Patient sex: M
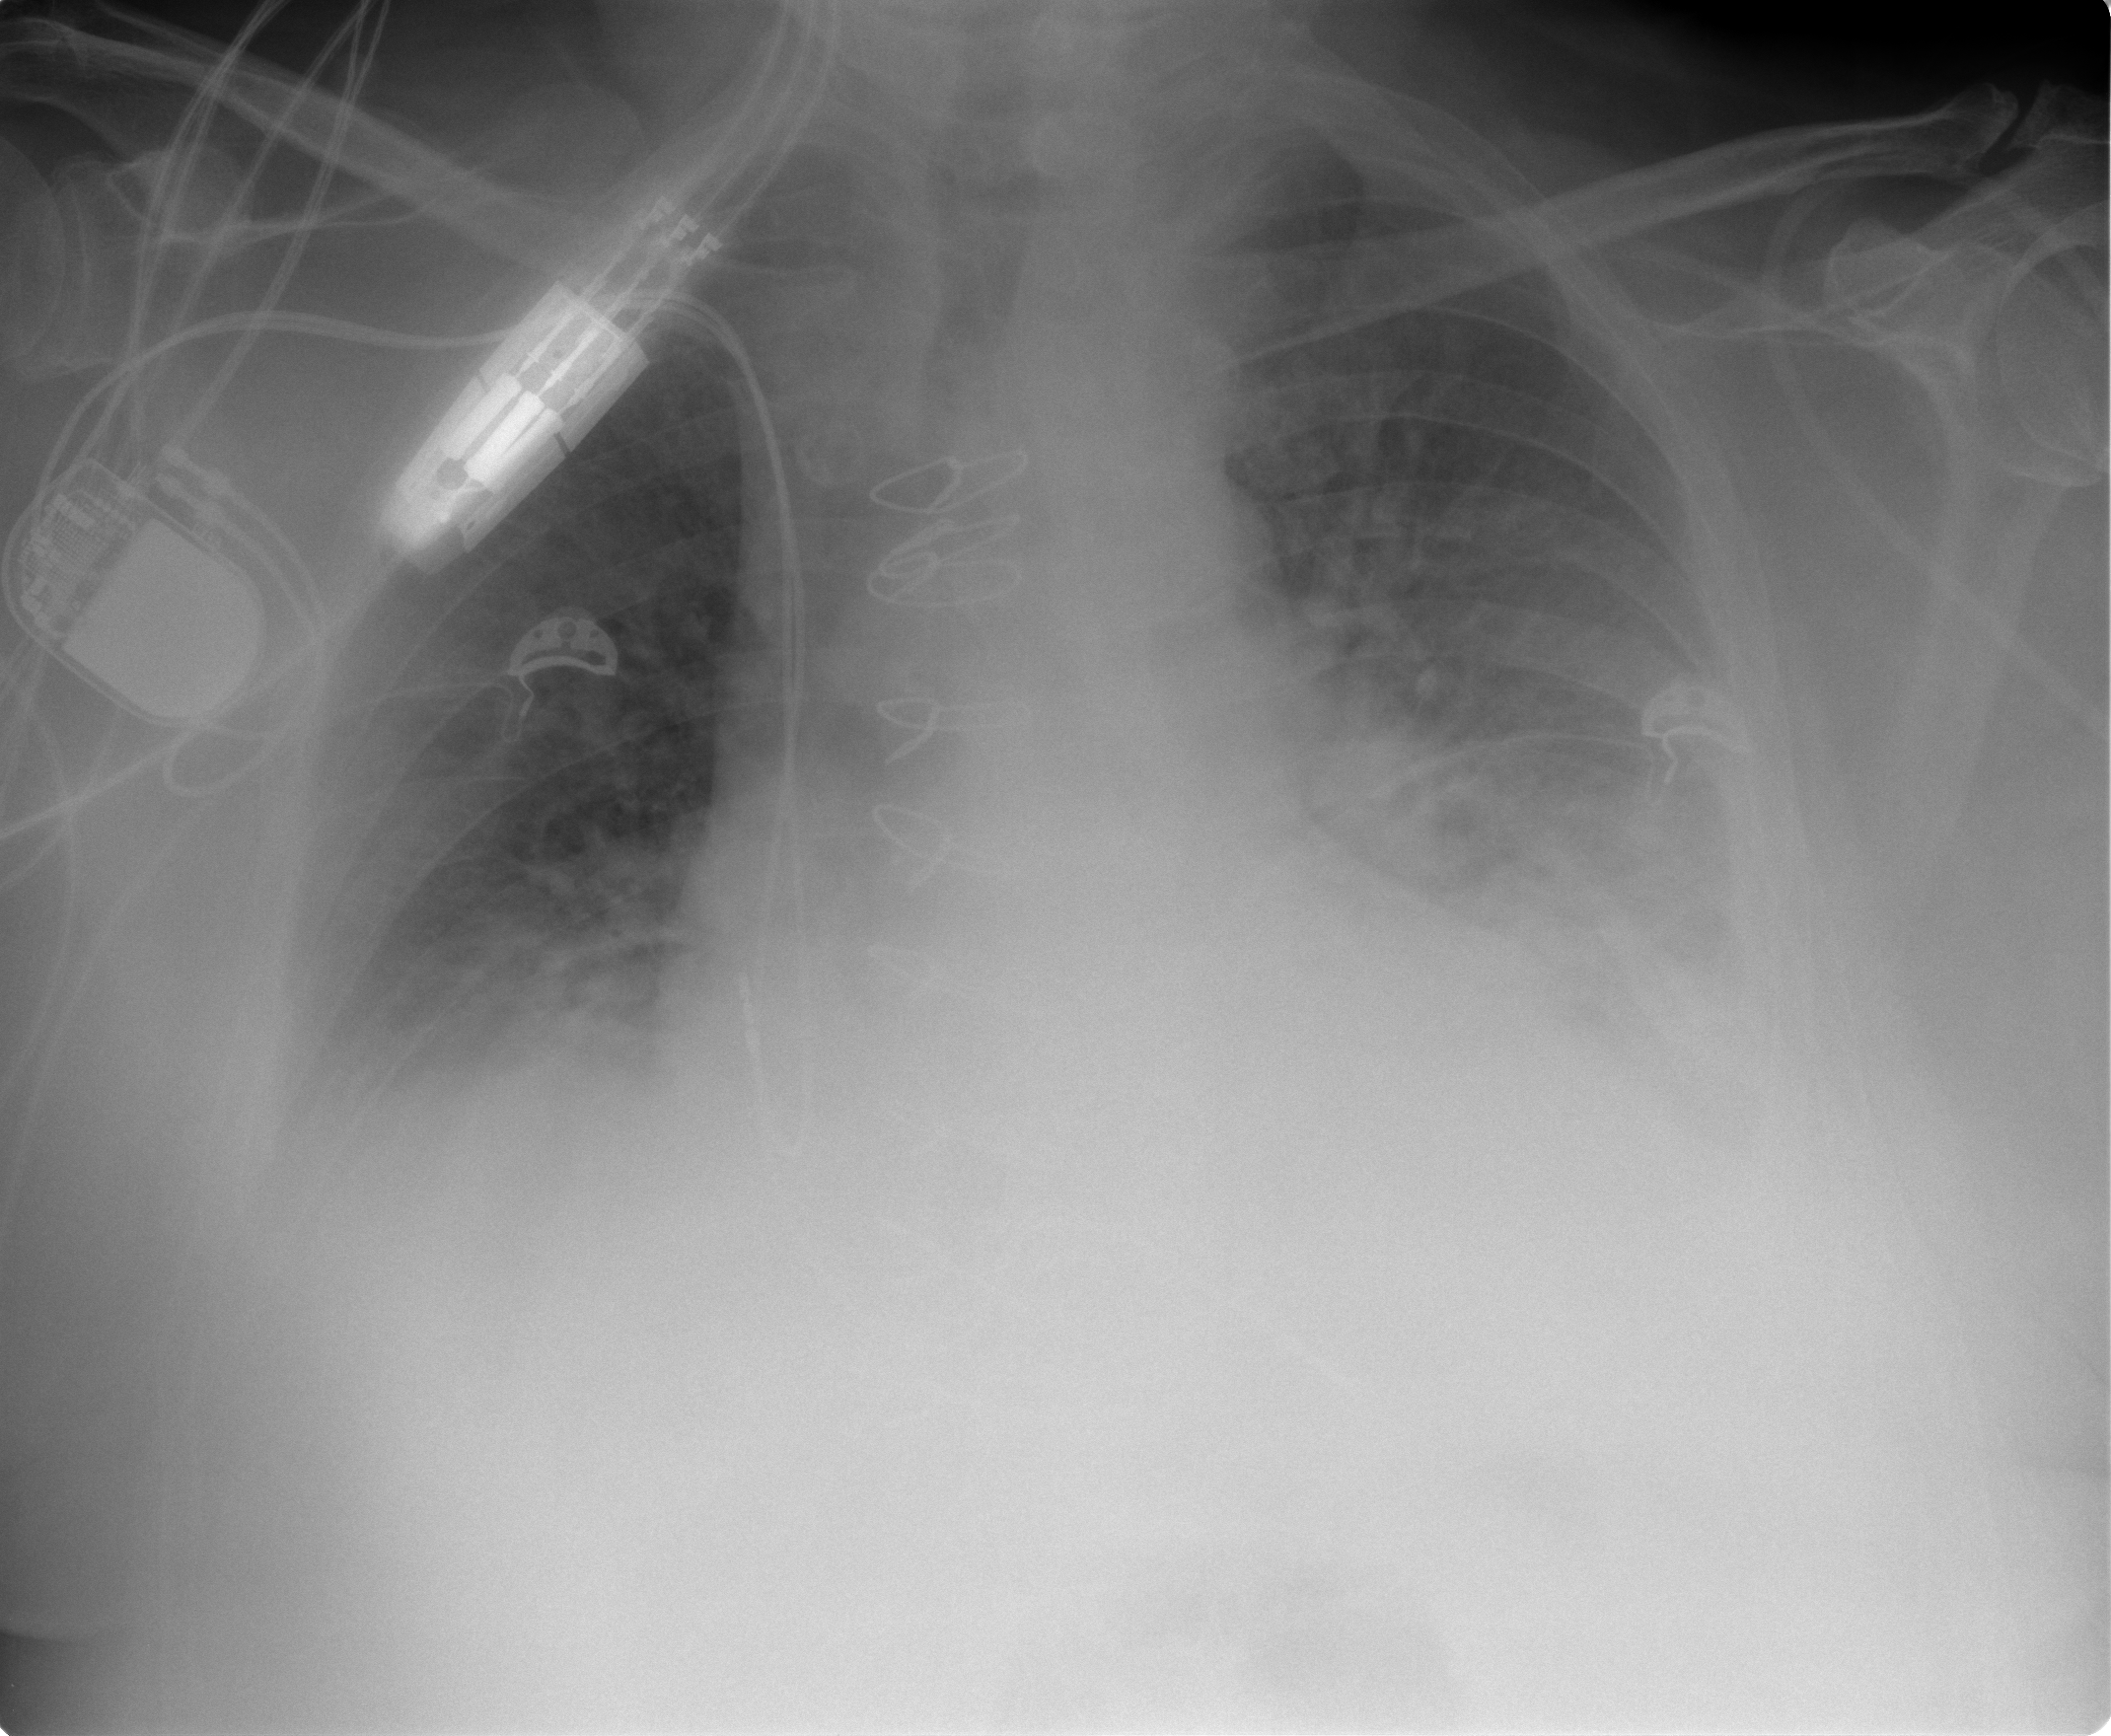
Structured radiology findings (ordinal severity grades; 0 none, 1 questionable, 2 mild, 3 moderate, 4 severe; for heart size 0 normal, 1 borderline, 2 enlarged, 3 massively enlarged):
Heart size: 2
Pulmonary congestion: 3
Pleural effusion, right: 3
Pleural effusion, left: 3
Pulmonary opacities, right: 2
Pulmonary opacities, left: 2
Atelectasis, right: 2
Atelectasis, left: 2